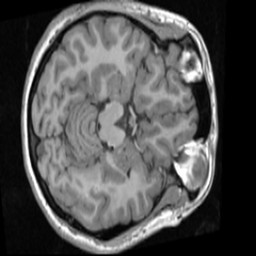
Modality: T1w
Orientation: axial